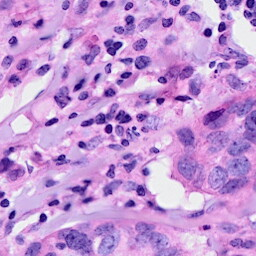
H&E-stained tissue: Breast